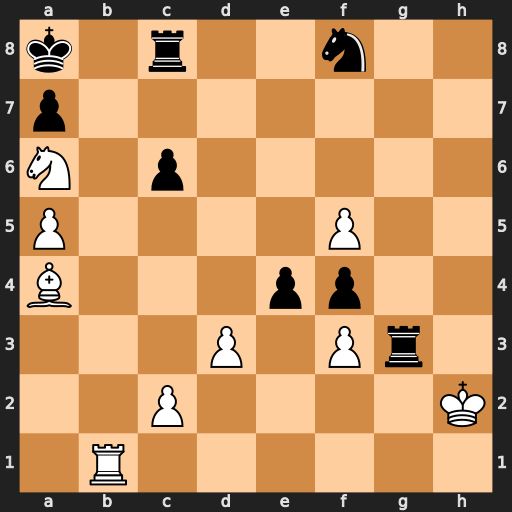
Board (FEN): k1r2n2/p7/N1p5/P4P2/B3pp2/3P1Pr1/2P4K/1R6
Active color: w
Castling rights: -
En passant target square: -
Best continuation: Bxc6+ Rxc6 Rb8#